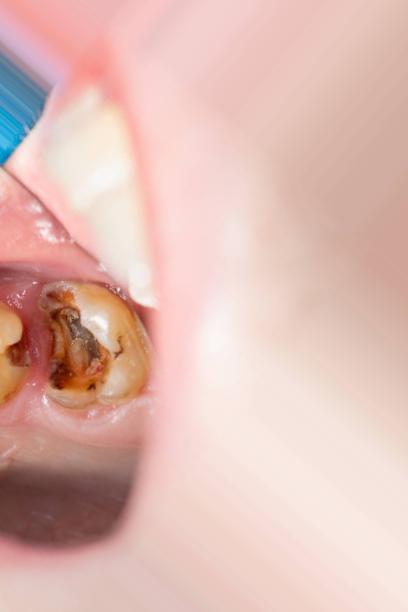
Condition: Caries